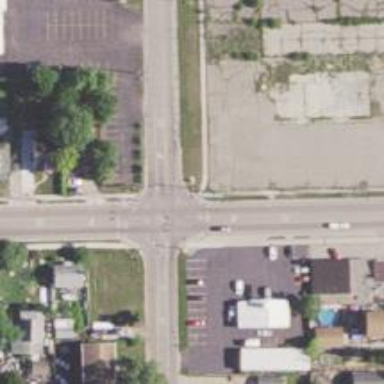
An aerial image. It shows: Marked road crossing.